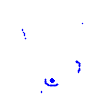
Particle: kaon